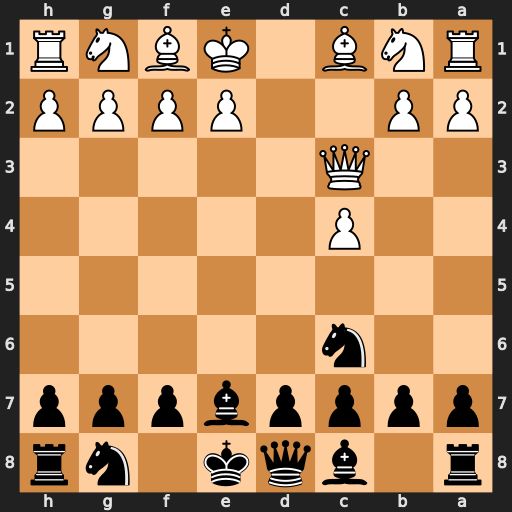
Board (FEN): r1bqk1nr/ppppbppp/2n5/8/2P5/2Q5/PP2PPPP/RNB1KBNR
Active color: b
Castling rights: KQkq
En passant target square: -
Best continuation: Bb4 Bd2 Bxc3